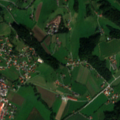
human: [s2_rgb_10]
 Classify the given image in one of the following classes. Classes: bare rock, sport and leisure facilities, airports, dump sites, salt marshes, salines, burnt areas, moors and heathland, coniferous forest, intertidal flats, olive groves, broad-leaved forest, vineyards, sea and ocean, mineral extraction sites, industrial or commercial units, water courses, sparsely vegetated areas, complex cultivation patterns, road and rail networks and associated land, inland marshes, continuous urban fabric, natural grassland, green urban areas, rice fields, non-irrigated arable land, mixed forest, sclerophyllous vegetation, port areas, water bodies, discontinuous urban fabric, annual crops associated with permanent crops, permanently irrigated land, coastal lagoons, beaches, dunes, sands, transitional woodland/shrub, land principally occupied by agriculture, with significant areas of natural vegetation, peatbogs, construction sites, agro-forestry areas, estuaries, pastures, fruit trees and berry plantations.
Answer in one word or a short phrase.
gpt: discontinuous urban fabric, pastures, complex cultivation patterns, broad-leaved forest